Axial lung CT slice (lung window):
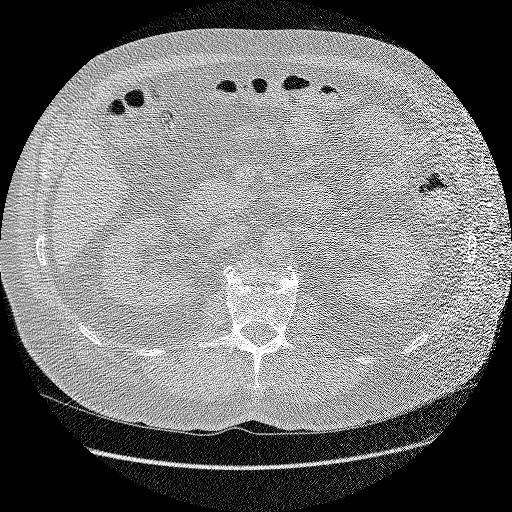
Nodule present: no